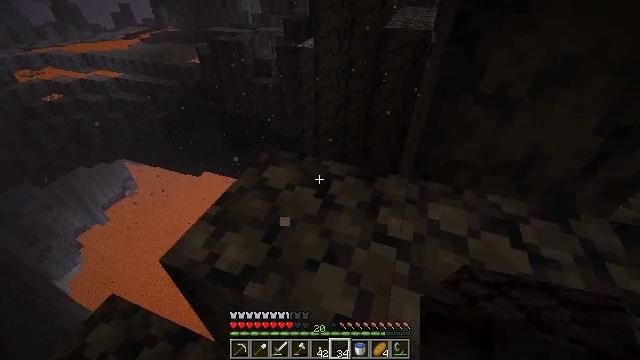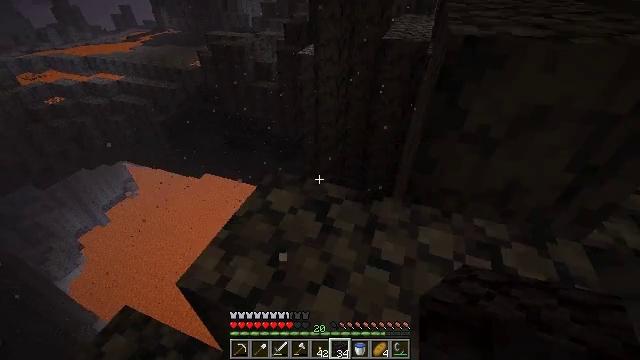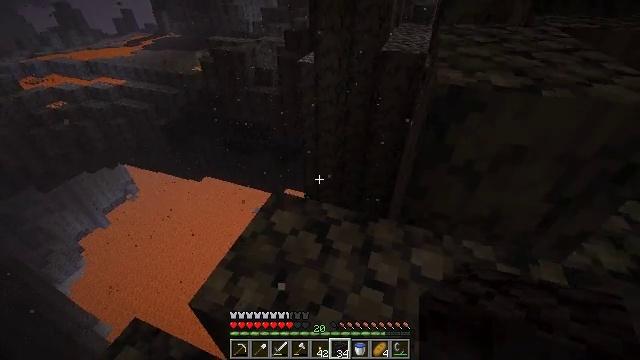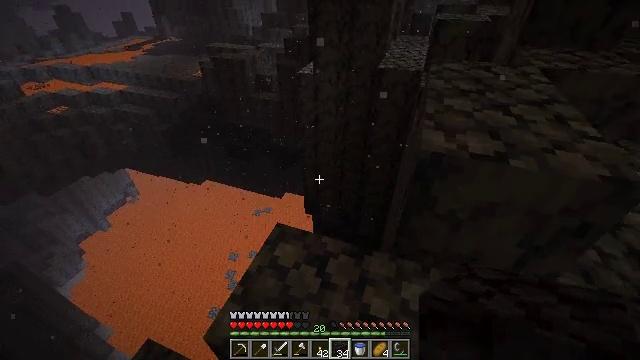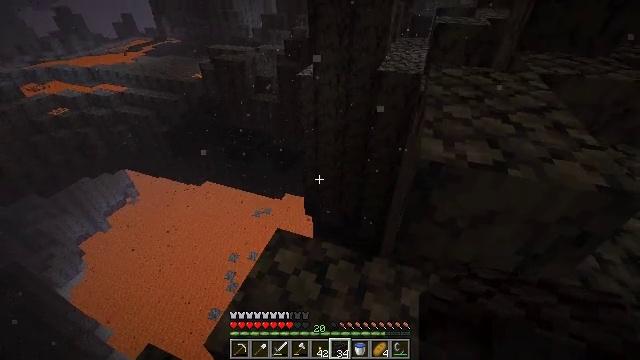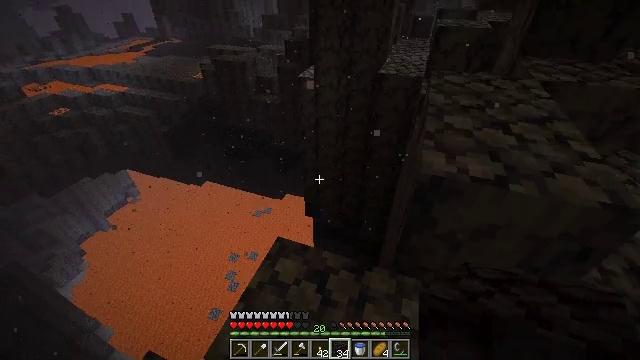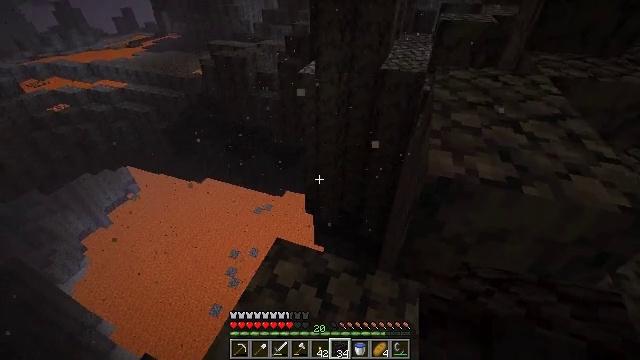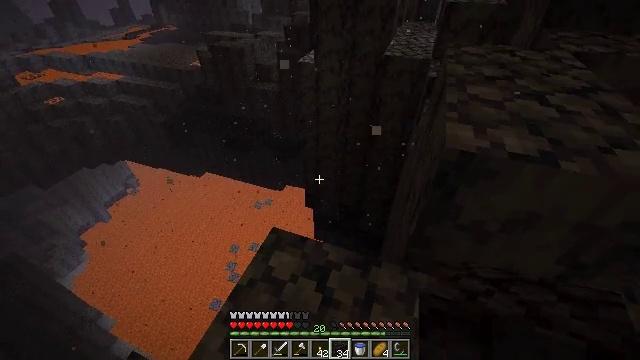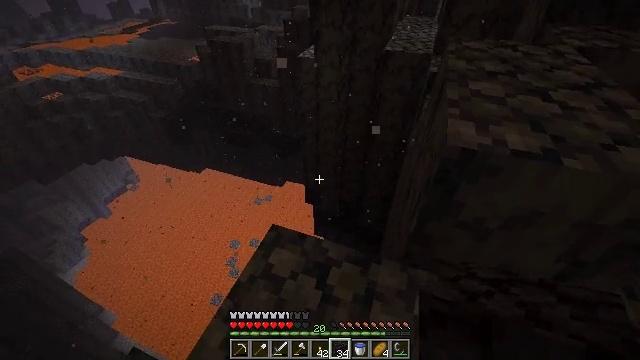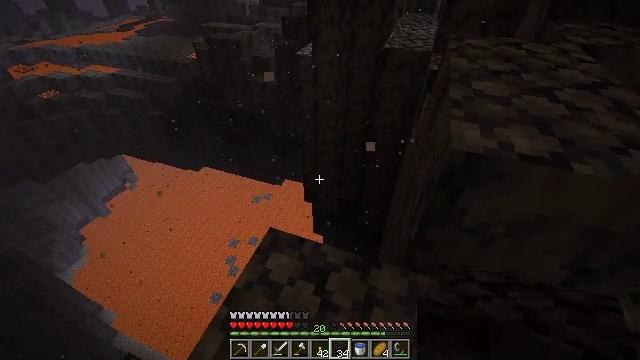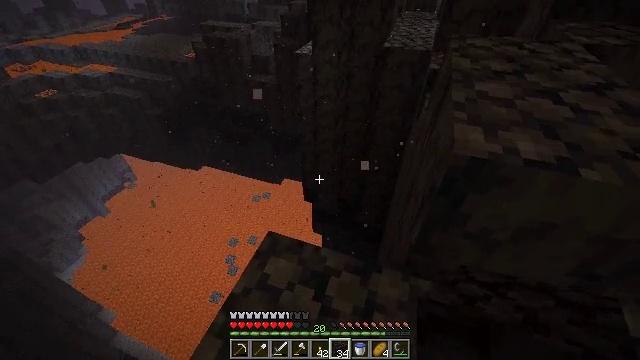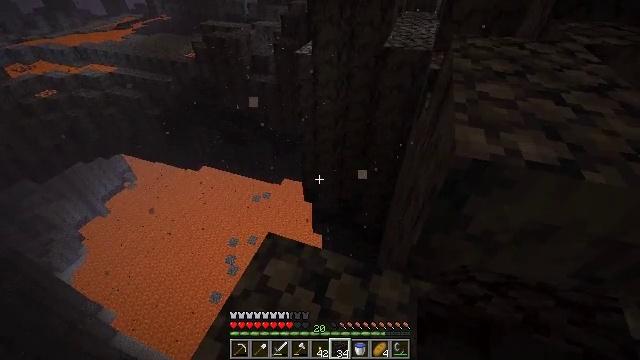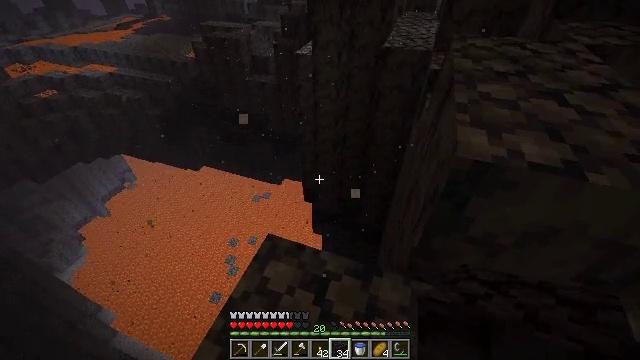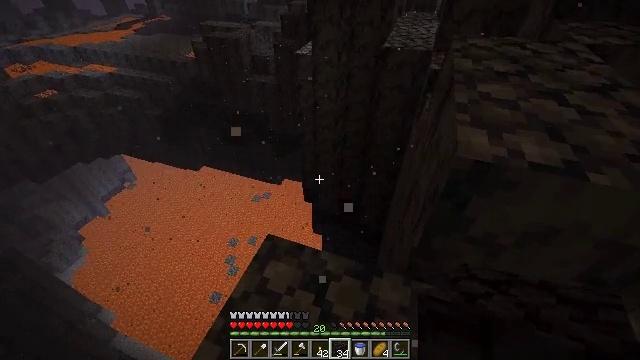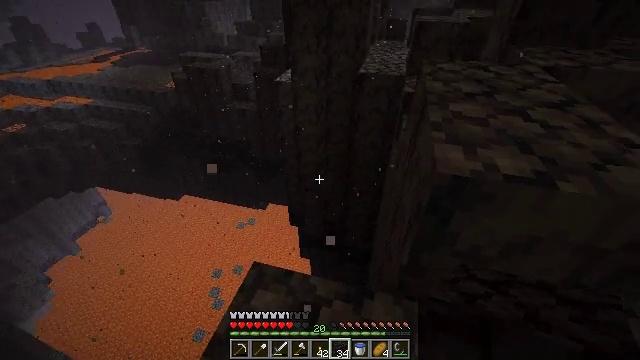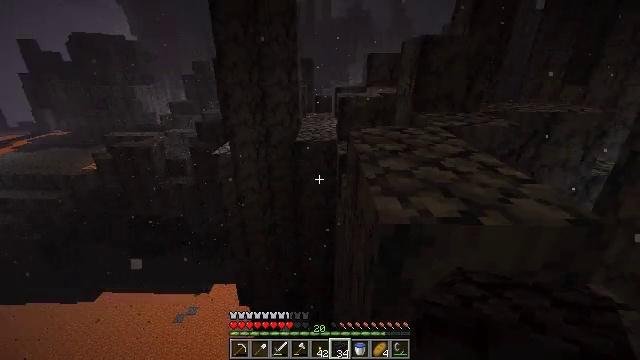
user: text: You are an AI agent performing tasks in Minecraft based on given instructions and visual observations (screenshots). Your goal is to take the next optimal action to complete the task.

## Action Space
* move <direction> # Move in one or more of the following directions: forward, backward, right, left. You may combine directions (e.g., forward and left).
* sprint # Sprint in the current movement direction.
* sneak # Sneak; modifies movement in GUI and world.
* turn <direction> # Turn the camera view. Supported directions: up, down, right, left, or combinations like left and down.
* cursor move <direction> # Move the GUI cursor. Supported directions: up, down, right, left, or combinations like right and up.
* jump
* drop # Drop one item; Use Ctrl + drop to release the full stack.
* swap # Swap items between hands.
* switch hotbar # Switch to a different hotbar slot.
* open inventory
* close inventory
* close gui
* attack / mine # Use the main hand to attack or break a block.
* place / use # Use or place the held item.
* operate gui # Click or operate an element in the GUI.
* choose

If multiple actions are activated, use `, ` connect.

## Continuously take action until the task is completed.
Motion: motion action
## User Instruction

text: Hunt the magma cube.
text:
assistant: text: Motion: jump
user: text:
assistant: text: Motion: move forward, jump
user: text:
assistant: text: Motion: move forward, jump
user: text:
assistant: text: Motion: move forward, jump
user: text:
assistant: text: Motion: move forward
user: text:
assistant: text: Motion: no_op
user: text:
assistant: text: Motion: turn down
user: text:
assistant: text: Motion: no_op
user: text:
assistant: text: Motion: no_op
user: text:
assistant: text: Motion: no_op
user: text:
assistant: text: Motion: no_op
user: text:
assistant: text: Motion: no_op
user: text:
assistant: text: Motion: no_op
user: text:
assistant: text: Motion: turn right and up
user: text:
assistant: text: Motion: turn right and up
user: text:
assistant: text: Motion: turn right and up
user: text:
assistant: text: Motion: turn right and up
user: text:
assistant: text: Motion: no_op
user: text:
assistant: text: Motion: no_op
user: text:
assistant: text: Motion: no_op
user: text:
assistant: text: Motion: no_op
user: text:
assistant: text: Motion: no_op
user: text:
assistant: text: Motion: move right
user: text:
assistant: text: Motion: move forward and move right, turn left and down
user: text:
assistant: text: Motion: move forward and move right, turn left and down
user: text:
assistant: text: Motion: move forward and move right, turn left and down
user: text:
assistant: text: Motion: turn left and down
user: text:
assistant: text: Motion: turn left and down
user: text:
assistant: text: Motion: no_op
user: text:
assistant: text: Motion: no_op